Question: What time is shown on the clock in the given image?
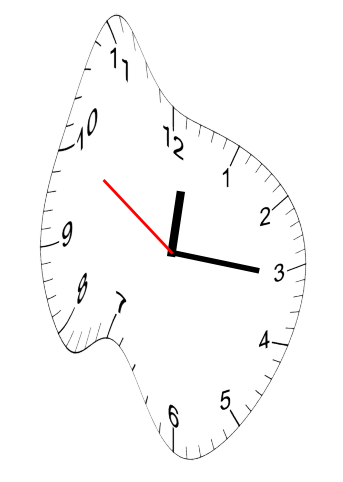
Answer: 12:15:50